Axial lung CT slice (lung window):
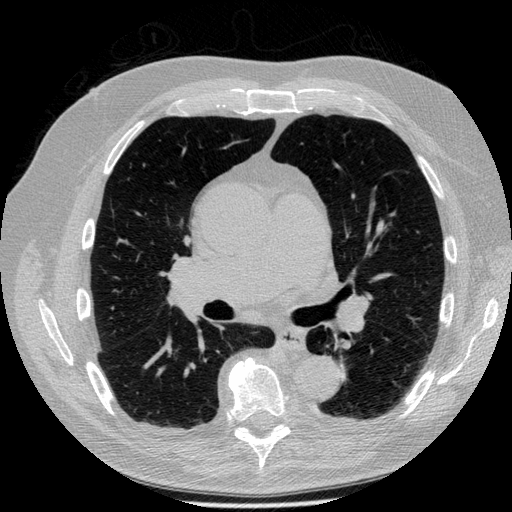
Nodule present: no